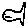
Label: fish